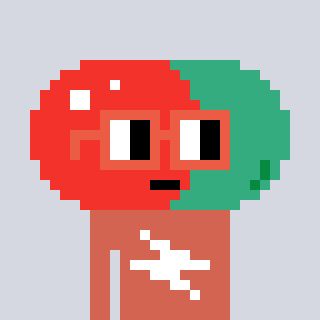
a pixel art character with square orange glasses, a pill-shaped head and a peachy-colored body on a cool background